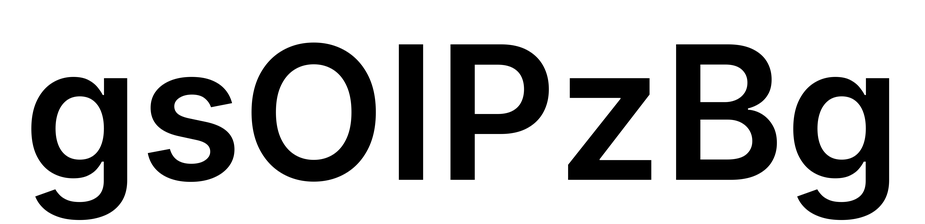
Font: Inter_SemiBold